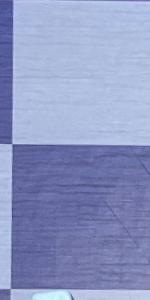
Label: Empty